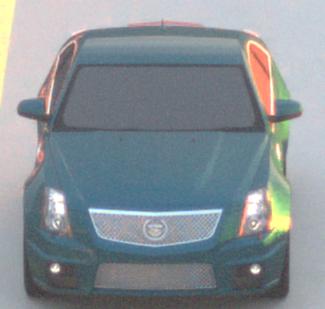
Make: Cadillac
Model: CTS-V
Detailed model: CTS-V (II) Limousine
Model produced from: 2008/11
Model produced until: 2010/12
Doors: 4
Color: blue
Road condition: dry road
Daytime: sunrise or sunset
Contrast: medium contrast